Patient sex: M
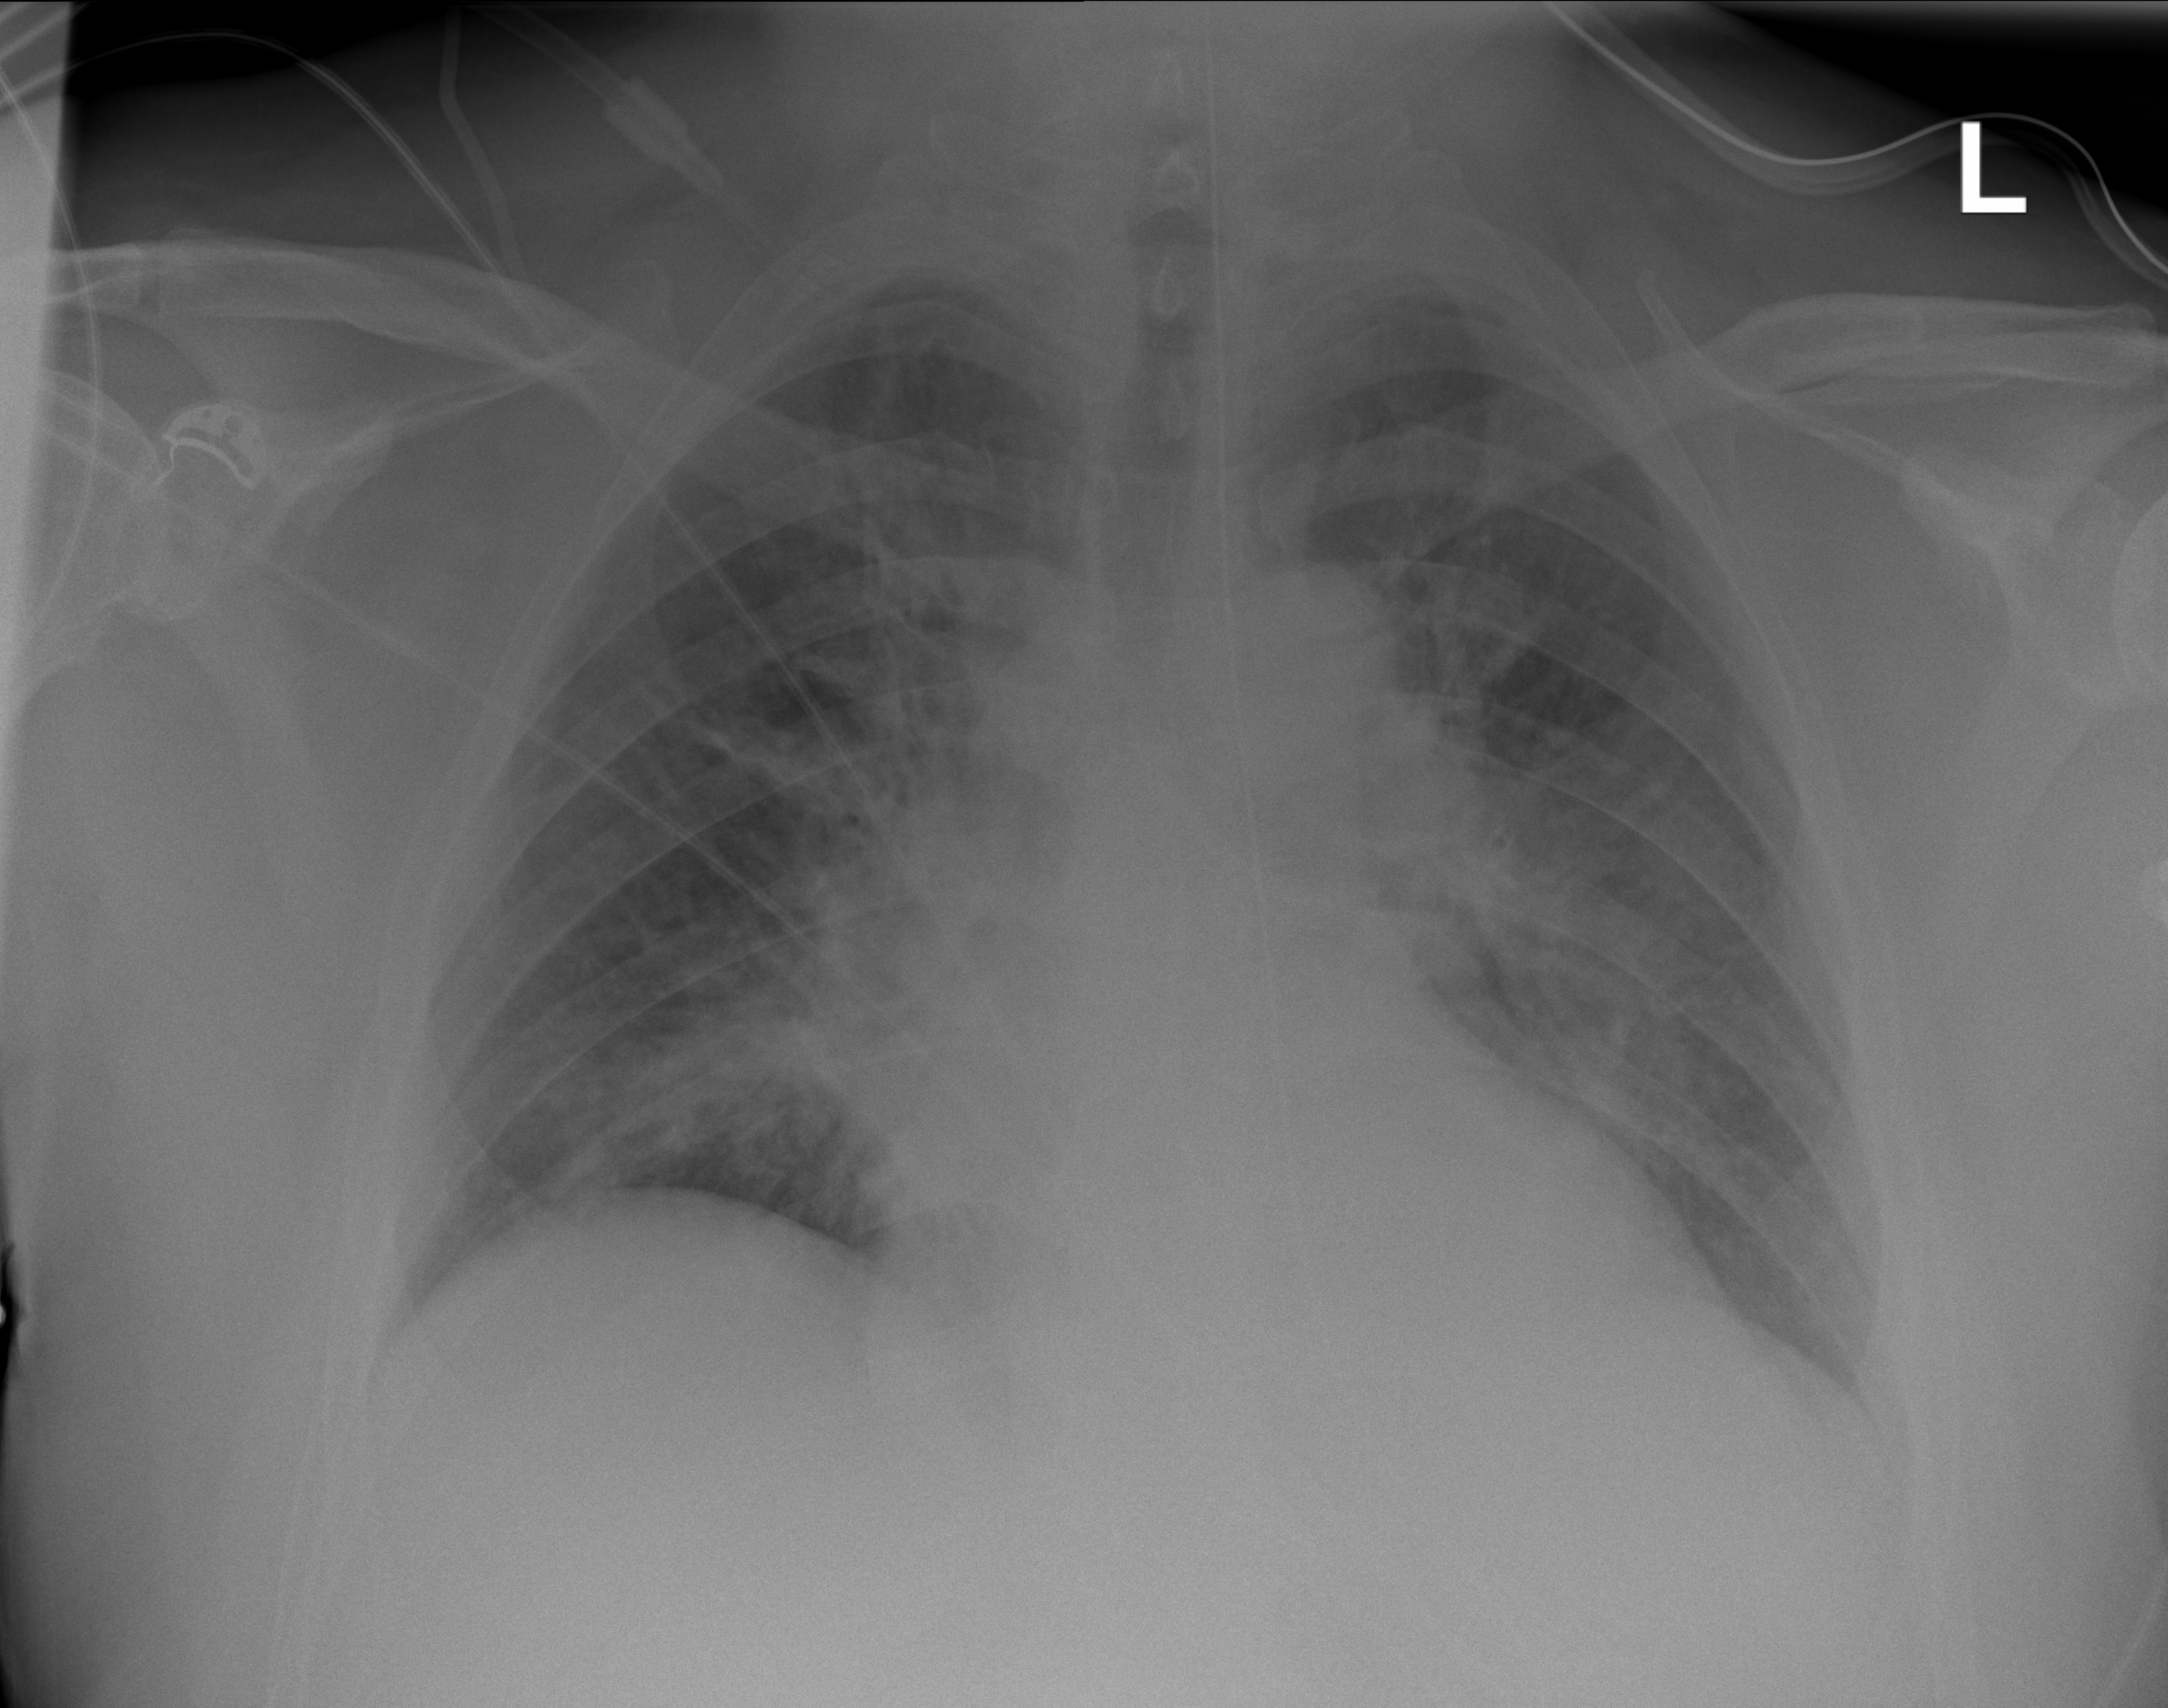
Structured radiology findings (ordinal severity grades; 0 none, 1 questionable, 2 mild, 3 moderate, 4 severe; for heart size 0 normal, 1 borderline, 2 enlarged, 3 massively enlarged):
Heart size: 1
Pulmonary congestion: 3
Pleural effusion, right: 0
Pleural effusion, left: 0
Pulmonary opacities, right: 3
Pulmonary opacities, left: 3
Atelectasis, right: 3
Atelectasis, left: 3